Question: I'm having trouble figuring out how to make the my pictures div show in the right place
here is a <URL> which looks worse the my page bust will give you an idea of what i"m trying to do
here is how it really looks a the '!
as you can see the div "pictures" has space above the pictures inside it and they pictures are pushed out at the bottom making my gradient incorrect.
I can't figure out where the extra space is coming from
there is additional space on the right that grows while you expand the browser window until the next picture can fit then it shrinks. how can I make it so it stays at like 10px until the next picture fits
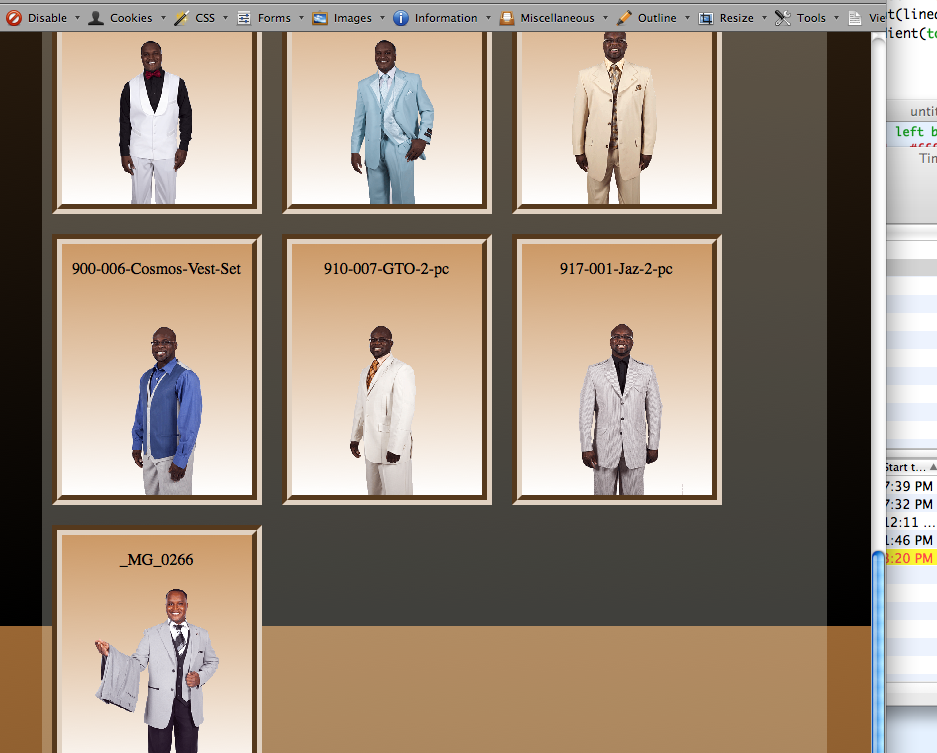
Answer: The problem you're having is that the 'div.spacer' at the top of your pictures DIV is clearing the floated 'a.home' (the sidebar, if I'm not mistaken). A possible solution would be to put 'overflow:hidden' on the pictures DIV.
(Basically, you can control the "scope" of CSS 'clear' by using 'overflow' to create what is called a "block formatting context". If you apply 'overflow:hidden' to the pictures DIV, then 'clear:both' elements inside of that DIV cannot clear floats outside of that DIV.)